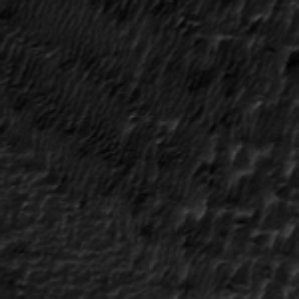
Label: frost